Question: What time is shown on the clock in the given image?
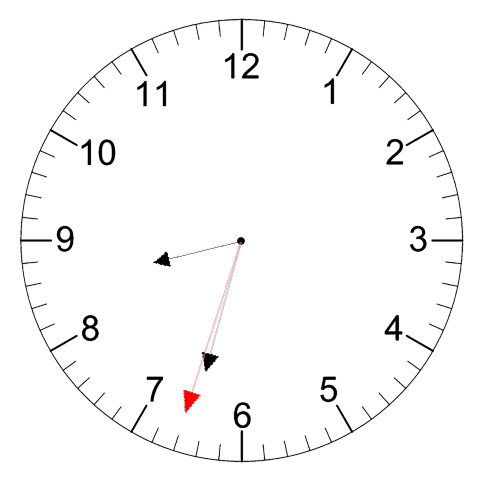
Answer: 08:32:33